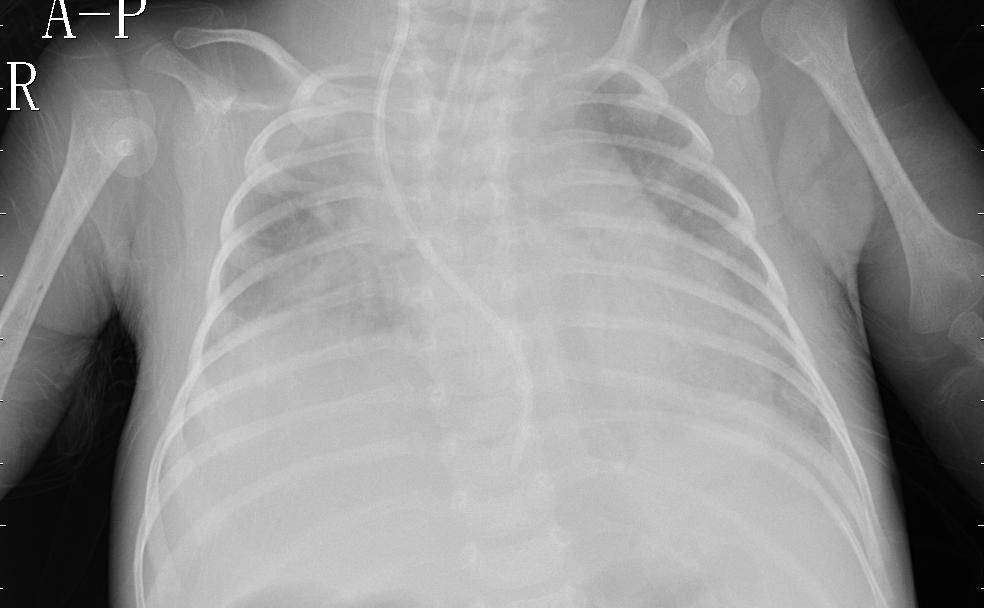
Diagnosis: PNEUMONIA